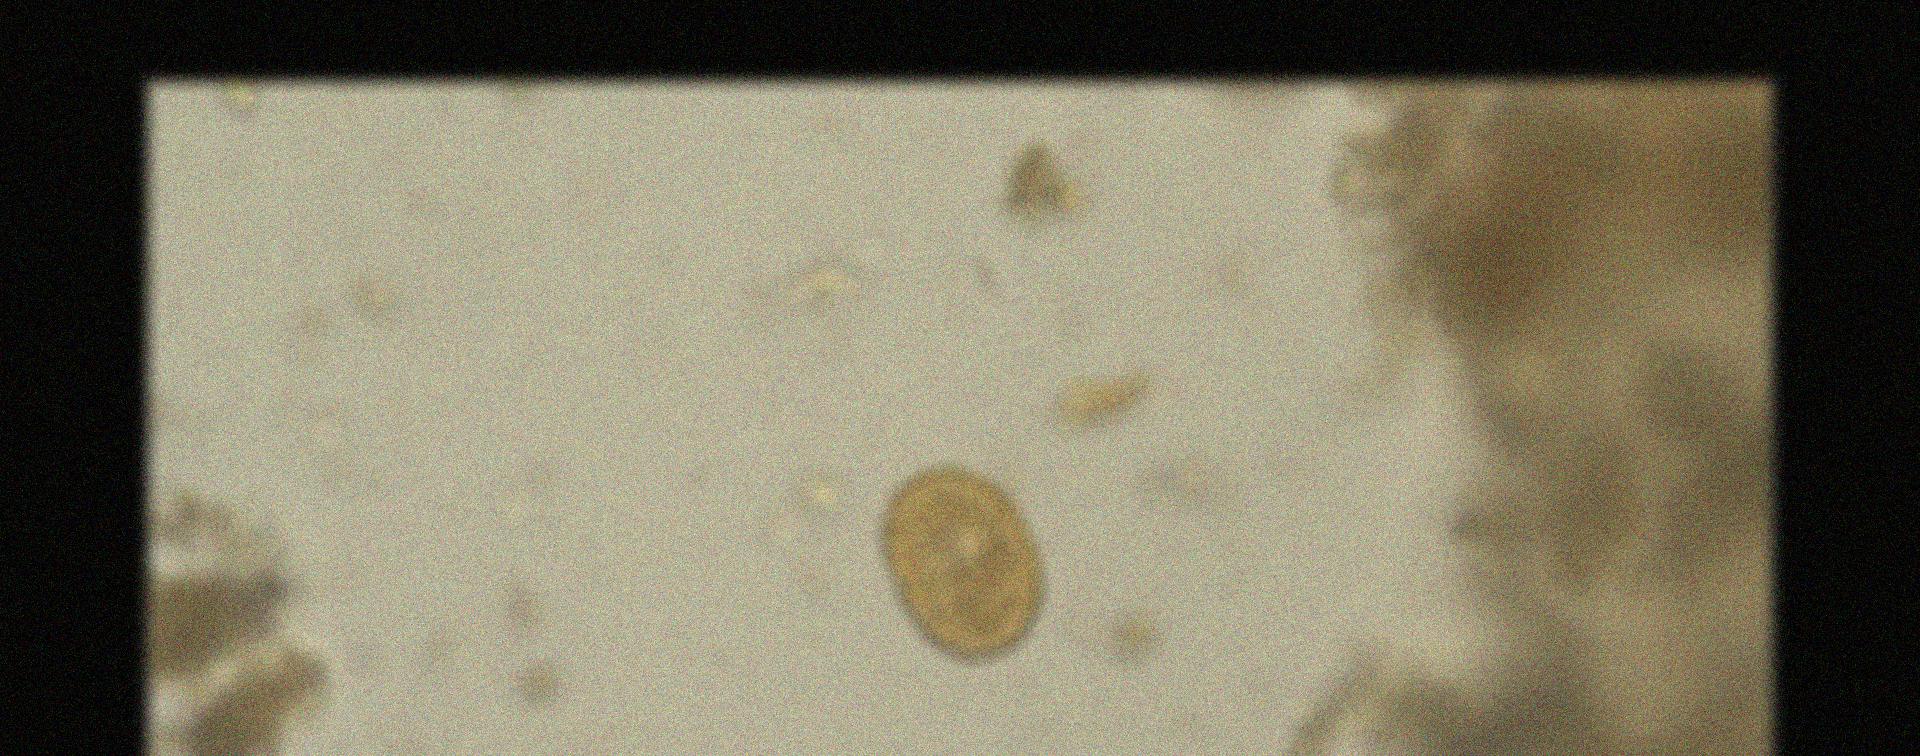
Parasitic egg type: Ascaris lumbricoides